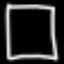
Label: square